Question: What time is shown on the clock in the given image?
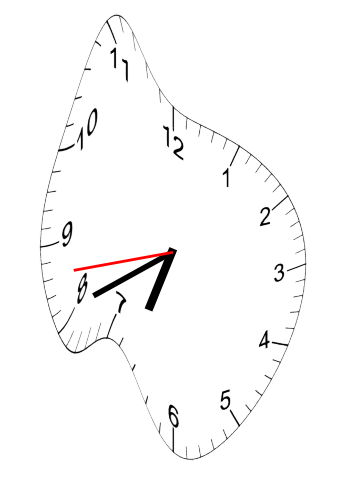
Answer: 06:40:43